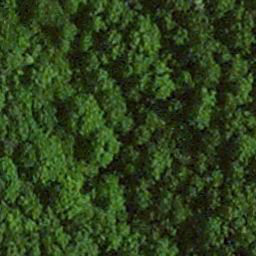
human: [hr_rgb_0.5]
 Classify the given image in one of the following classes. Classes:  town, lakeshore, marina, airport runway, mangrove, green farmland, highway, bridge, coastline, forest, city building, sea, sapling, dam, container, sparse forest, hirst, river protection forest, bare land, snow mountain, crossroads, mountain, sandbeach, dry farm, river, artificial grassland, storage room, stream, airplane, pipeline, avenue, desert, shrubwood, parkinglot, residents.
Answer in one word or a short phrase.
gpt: forest